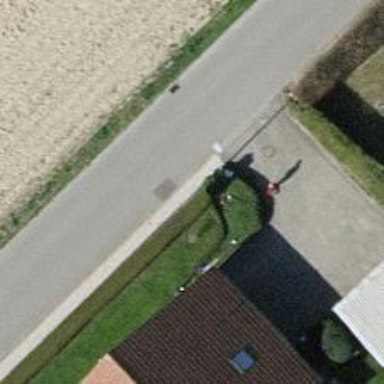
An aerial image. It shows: Support pole.